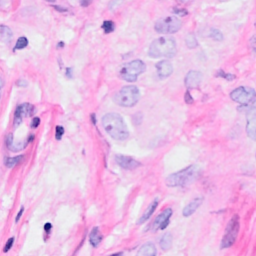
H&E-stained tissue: Breast